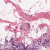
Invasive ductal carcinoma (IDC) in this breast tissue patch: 0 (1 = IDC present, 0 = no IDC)